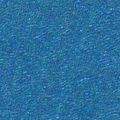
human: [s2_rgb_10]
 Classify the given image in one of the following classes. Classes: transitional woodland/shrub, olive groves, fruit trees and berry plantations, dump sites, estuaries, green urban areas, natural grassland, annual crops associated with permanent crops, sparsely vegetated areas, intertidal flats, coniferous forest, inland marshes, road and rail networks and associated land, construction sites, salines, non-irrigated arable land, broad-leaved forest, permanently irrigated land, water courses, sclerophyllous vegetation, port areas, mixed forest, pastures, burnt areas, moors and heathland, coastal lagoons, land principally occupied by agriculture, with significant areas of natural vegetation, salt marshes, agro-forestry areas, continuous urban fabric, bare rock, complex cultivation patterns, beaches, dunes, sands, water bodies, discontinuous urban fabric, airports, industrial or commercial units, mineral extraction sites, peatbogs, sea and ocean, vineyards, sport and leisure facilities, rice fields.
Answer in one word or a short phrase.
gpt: sea and ocean